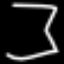
Label: hourglass